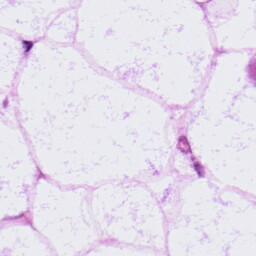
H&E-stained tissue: LymphNode